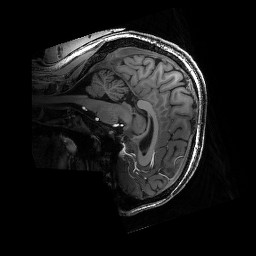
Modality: T1w
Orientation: sagittal
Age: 29
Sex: male
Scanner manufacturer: siemens
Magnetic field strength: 6.98 T
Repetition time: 3.1 s
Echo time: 0.00242 s